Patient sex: M
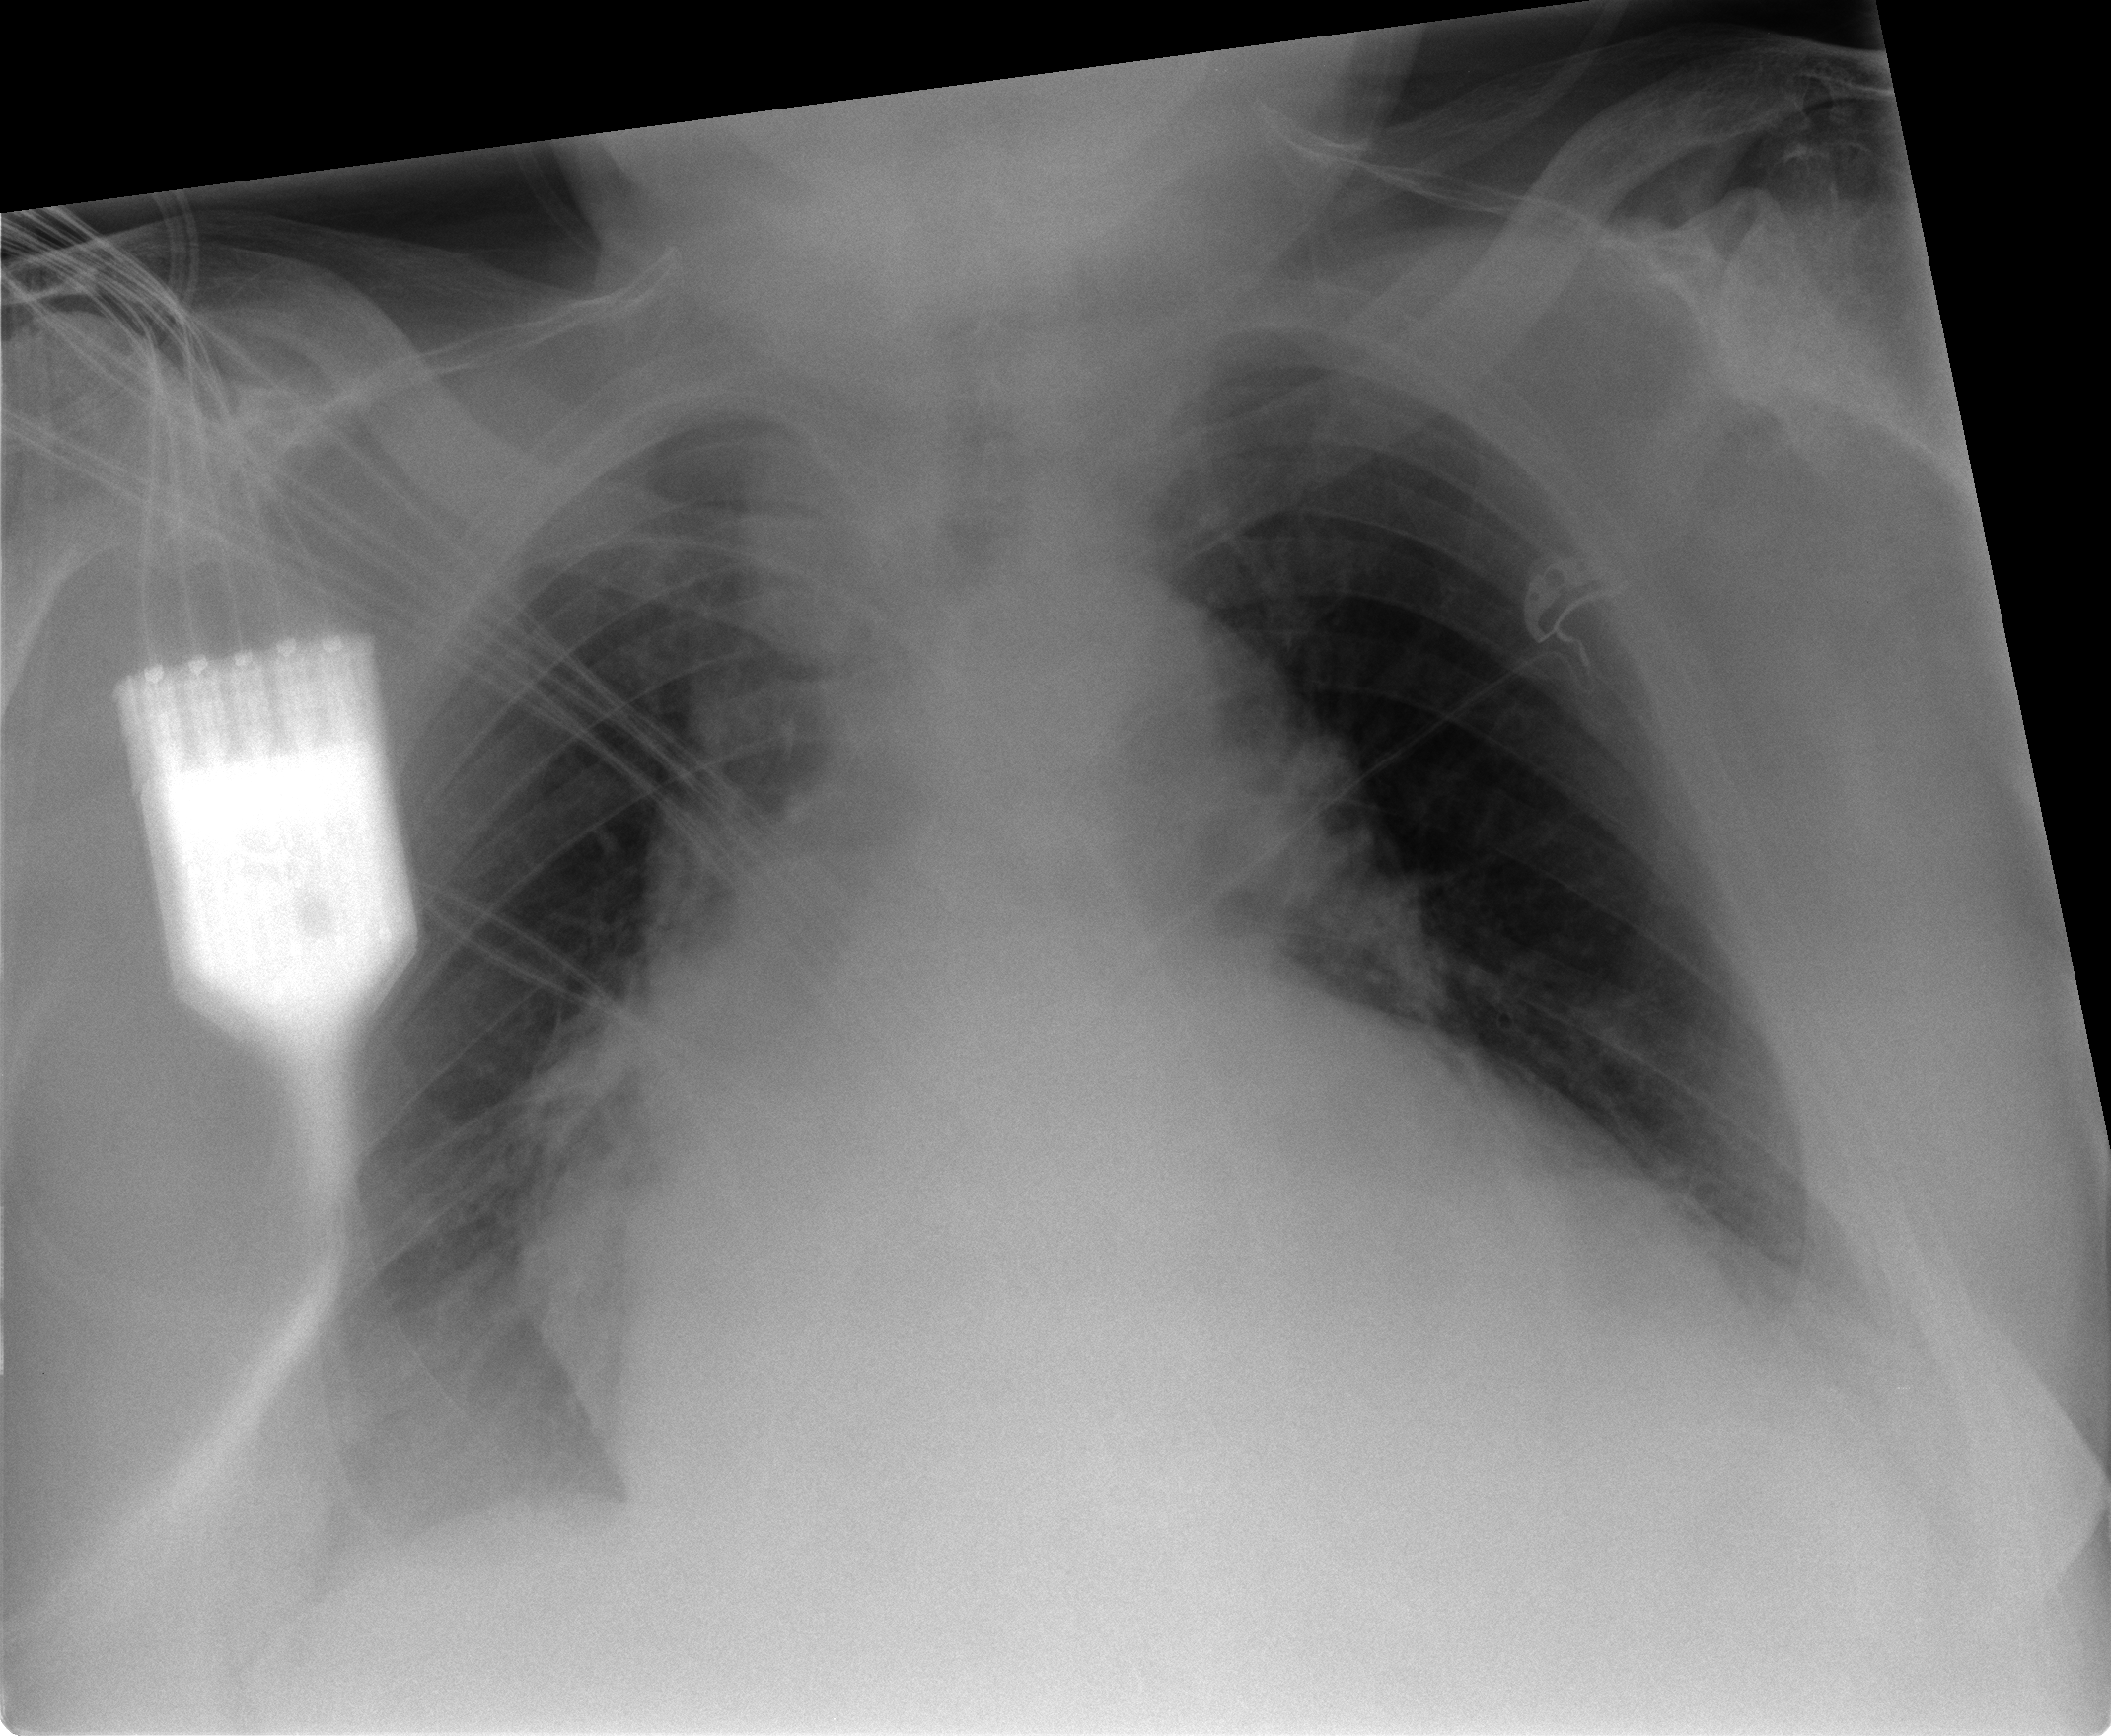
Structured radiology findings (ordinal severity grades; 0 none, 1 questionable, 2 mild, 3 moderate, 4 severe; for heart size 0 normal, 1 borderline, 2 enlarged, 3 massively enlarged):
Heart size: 3
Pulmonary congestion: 0
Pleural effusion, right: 0
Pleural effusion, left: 1
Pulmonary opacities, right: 0
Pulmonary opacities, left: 0
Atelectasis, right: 1
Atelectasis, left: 1